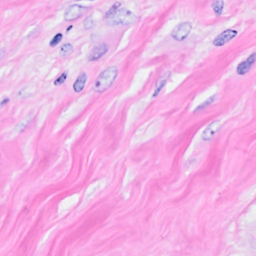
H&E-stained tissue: Breast